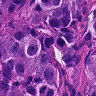
Metastatic tissue present: yes